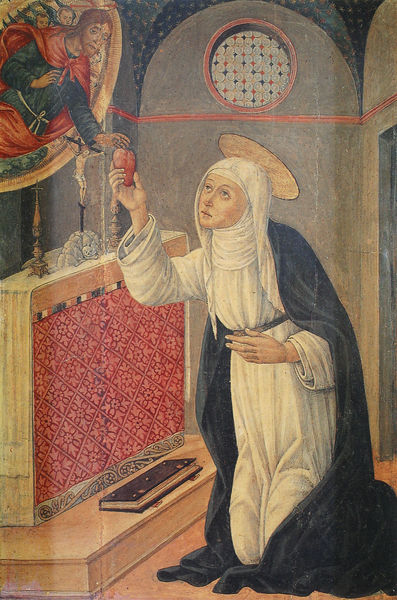
Titel: S. Caterina da Siena scambia il cuore con quello di Gesù (St. Katharina von Siena tauscht ihr Herz mit demjenigen von Jesus)
Künstler: Guidoccio Cozzarelli
Institution: Siena, Pinacoteca Nazionale
Schlagwörter: blau, umhang, weiß, fenster, frau, kleid, rot, muster, kirche, mantel, rund, engel, frucht, gewölbe, buch, kreuz, nonne, gebet, altar, heiligenschein, jesus, kruzifix, herz, heilige, verkündigung, kruez, febster, betpult, hieilig